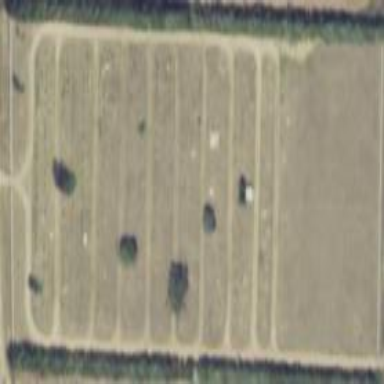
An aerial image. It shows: Cemetery.